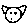
Label: cat